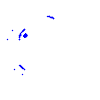
Particle: kaon